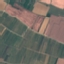
Land use / land cover class: PermanentCrop